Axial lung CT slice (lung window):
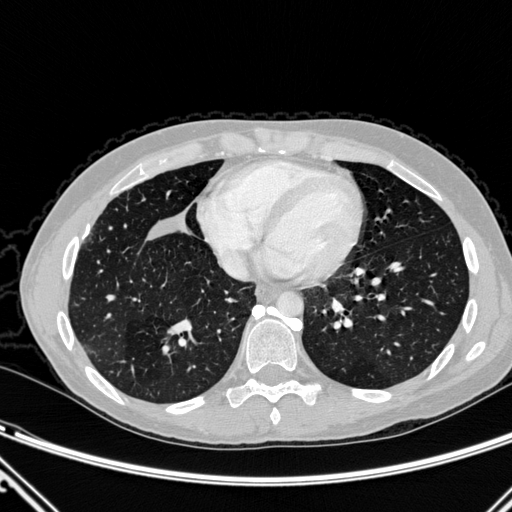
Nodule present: no